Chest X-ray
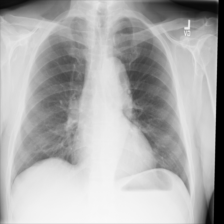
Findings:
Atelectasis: negative
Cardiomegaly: negative
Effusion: negative
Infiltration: negative
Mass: negative
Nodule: negative
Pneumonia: negative
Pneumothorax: negative
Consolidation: negative
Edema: negative
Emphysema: negative
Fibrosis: negative
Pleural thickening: negative
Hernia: negative